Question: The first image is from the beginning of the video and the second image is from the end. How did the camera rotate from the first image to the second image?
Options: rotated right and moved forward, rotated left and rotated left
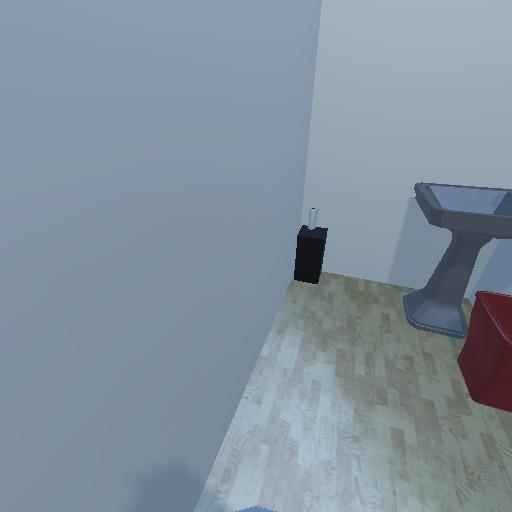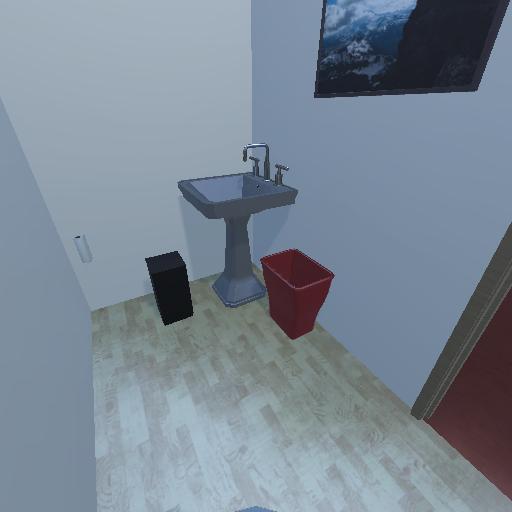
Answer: rotated right and moved forward